Question: I know there are a lot of other answers out there, but I don't know if Im just doing something wrong, but they aren't working.
Basically, I have a "logo" (it's just my name) in a div("name") on the left hand side of a container div("header"). I also have my navbar links on the right of the name div, which are in the "nav" div.
The issue is that the nav div is actually floating to the top of the header div, while the name div is perfectly centered. A picture:

This is my HTML file:
'''
<!DOCTYPE html>
<html lang="en">
<head>
<title>Toby Caulk</title>
<link rel="stylesheet" type="text/css" href="css/base.css"/>
</head>
<body>
<div id="header">
<header>
<div id="name">
<h1>Toby Caulk</h1>
</div>
<div id="nav">
<nav>
<ul>
<li>Home</li>
<li>Resume</li>
<li>Portfolio</li>
<li>Contact</li>
</ul>
</nav>
</div>
</header>
</div>
</body>
</html>
'''
And the CSS:
'''
*{
font-family: monospace;
}
#header {
position: fixed;
left: 0;
right: 0;
top: 0;
background-color: rgb(245, 245, 245);
box-shadow: 0px 10px 5px #888888;
}
#name {
float: left;
font-size: 20px;
margin-left: 20px;
}
#nav {
float: left;
}
nav ul li {
display: inline-block;
}
nav ul {
padding: 0;
list-style-type: none;
}
nav li {
font-weight: 150;
font-size: 24px;
}
'''
What I want is for the nav div to be centered vertically inside of the header div, just like the name div is doing. How do I do this?
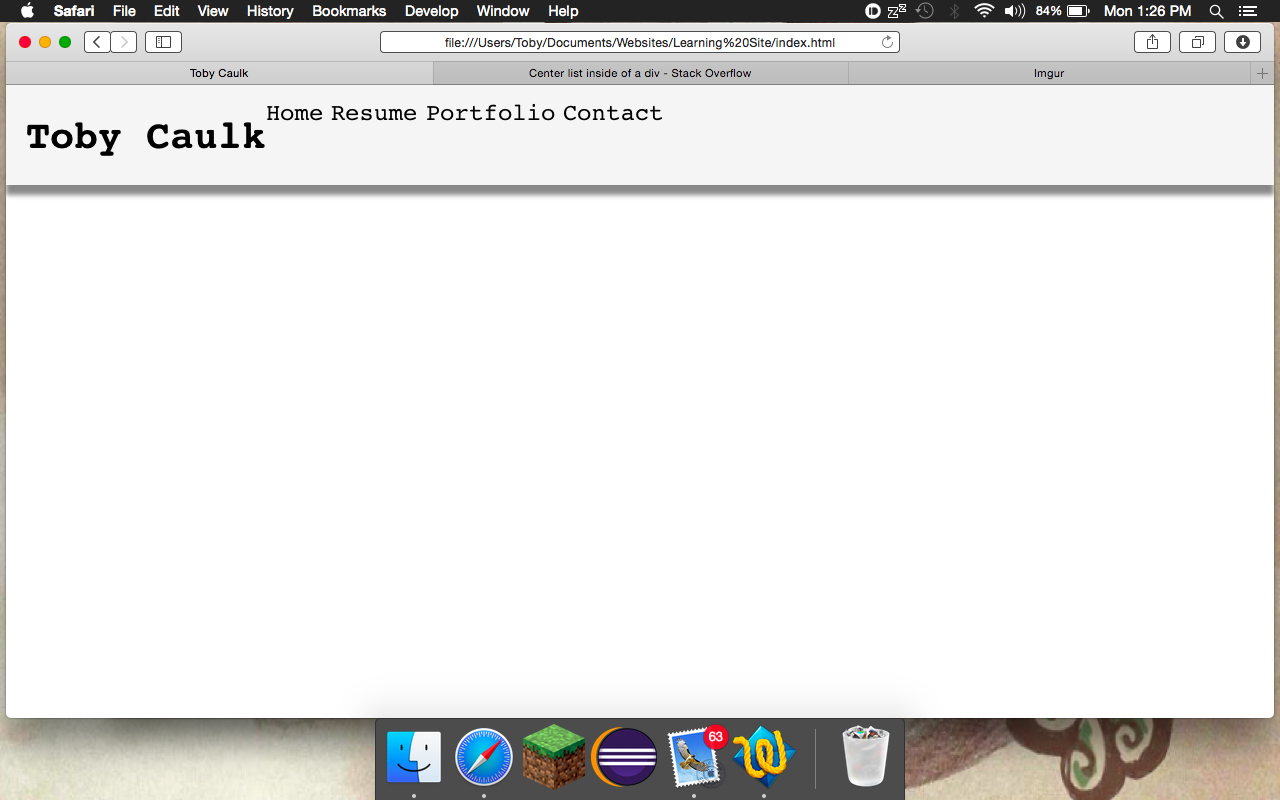
Answer: See comments and the properties I added to '#name'
'''
*{
font-family: monospace;
}
#header {
position: fixed;
left: 0;
right: 0;
top: 0;
background-color: rgb(245, 245, 245);
box-shadow: 0px 10px 5px #888888;
}
#name {
font-size: 20px;
margin-left: 20px;
display: inline-block; /* Ensures that #name and #name aligns side by side */
line-height: 100%; /* Makes to ensure vertical centering */
vertical-align: middle; /* Makes sure it's centered vertically */
}
#nav {
display: inline-block;
}
nav li {
font-weight: 150;
font-size: 24px;
display: inline-block; /* You can align them without using float */
}
'''
'''
<div id="header">
<header>
<div id="name">
<h1>Toby Caulk</h1>
</div>
<div id="nav">
<nav>
<ul>
<li>Home</li>
<li>Resume</li>
<li>Portfolio</li>
<li>Contact</li>
</ul>
</nav>
</div>
</header>
</div>
'''